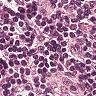
Metastatic tissue present: no